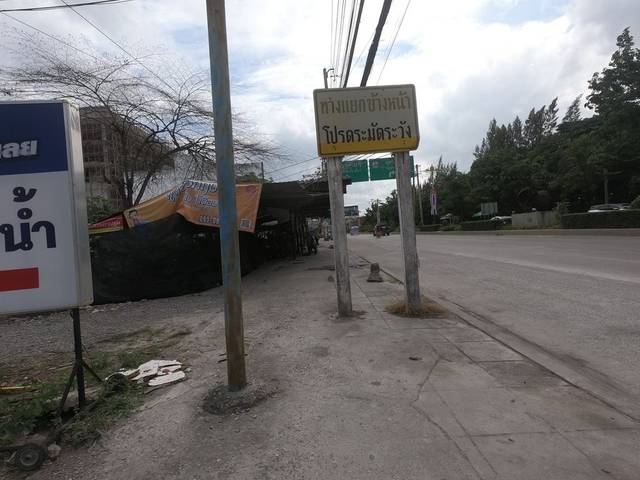
Region: Thailand
Coordinates: 13.814, 100.04